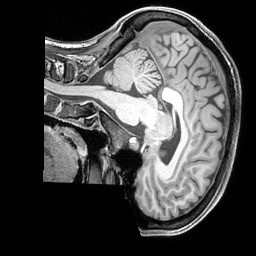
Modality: T1w
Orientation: sagittal
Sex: female
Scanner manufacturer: siemens
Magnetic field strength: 3 T
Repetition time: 2.3 s
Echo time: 0.00226 s